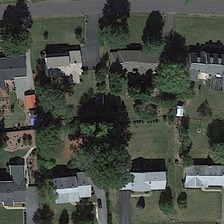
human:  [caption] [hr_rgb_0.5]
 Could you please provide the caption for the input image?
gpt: some gray black buildings and green trees are in a medium residential area .

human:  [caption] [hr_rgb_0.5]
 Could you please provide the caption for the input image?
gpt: some gray black buildings and green trees are in a medium residential area .

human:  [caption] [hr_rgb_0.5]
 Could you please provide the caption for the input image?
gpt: some gray black buildings and green trees are in a medium residential area .

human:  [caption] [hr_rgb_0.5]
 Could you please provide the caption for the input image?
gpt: some gray black buildings and green trees are in a medium residential area .

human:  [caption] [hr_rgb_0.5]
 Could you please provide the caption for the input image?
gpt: some gray black buildings and green trees are in a medium residential area .